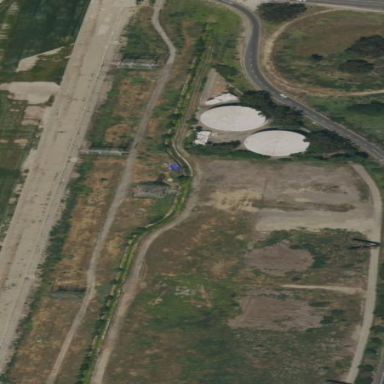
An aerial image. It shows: Brownfield area.